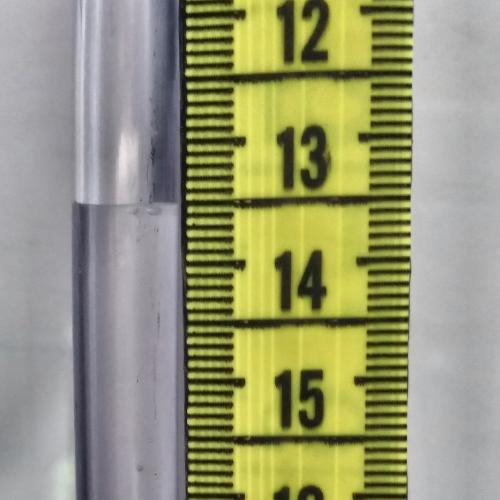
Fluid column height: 13.5 cm